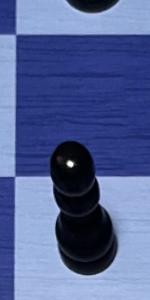
Label: Pawn_Black